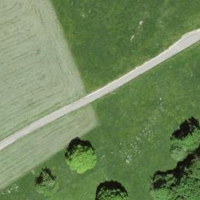
EUNIS habitat code: 41
Species observed at this site:
Silene nutans